Field crop: maize
Growth stage: 2
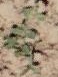
Species: convolvulus